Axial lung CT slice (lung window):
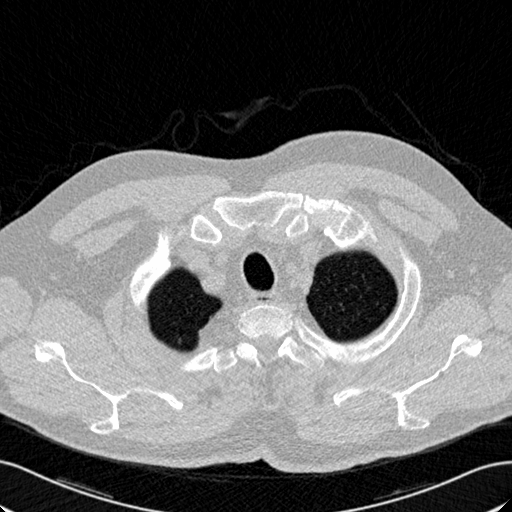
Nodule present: no